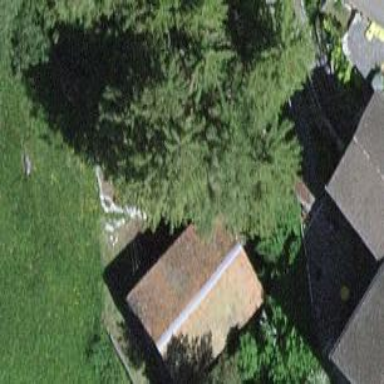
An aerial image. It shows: Barn.